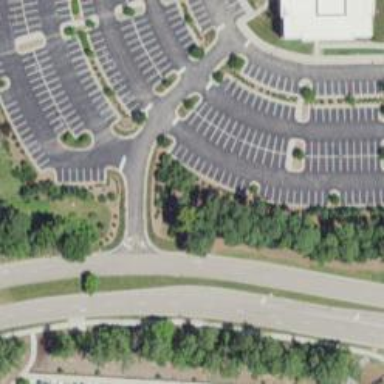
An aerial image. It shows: Parking area with surface.